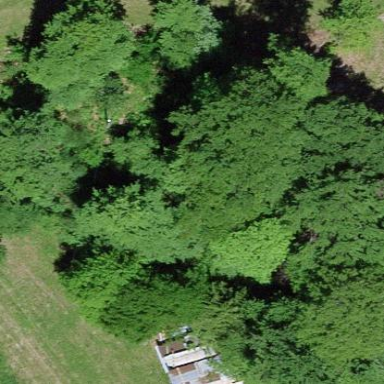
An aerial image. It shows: Forest area.